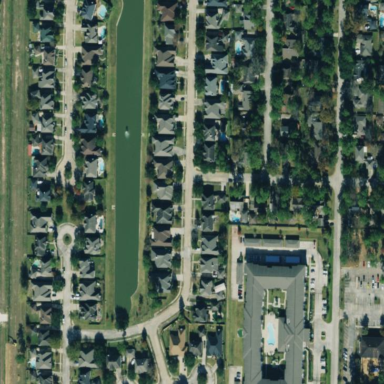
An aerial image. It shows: Residential neighbourhood.